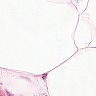
Metastatic tissue present: no